Question: I try to use mule to receieve message from RabbitMQ, and call remote REST service. My configuration:
'''
<?xml version="1.0" encoding="UTF-8"?>
<mule xmlns:http="http://www.mulesoft.org/schema/mule/http" xmlns="http://www.mulesoft.org/schema/mule/core"
xmlns:doc="http://www.mulesoft.org/schema/mule/documentation" xmlns:spring="http://www.springframework.org/schema/beans"
version="CE-3.4.0" xmlns:xsi="http://www.w3.org/2001/XMLSchema-instance" xmlns:amqps="http://www.mulesoft.org/schema/mule/amqps"
xmlns:amqp="http://www.mulesoft.org/schema/mule/amqp"
xsi:schemaLocation="http://www.springframework.org/schema/beans http://www.springframework.org/schema/beans/spring-beans-current.xsd
http://www.mulesoft.org/schema/mule/core http://www.mulesoft.org/schema/mule/core/current/mule.xsd
http://www.mulesoft.org/schema/mule/http http://www.mulesoft.org/schema/mule/http/current/mule-http.xsd
http://www.mulesoft.org/schema/mule/amqps http://www.mulesoft.org/schema/mule/amqps/current/mule-amqps.xsd
http://www.mulesoft.org/schema/mule/amqp http://www.mulesoft.org/schema/mule/amqp/current/mule-amqp.xsd.xsd">
<amqp:connector name="amqpLocalhostConnector" virtualHost="localhost" username="test" password="abc123"
activeDeclarationsOnly="true" />
<flow name="amqpChoiceAckNackService" doc:name="amqpChoiceAckNackService">
<amqp:inbound-endpoint queueName="my-queue" connector-ref="amqpLocalhostConnector" />
<http:outbound-endpoint exchange-pattern="request-response" host="localhost" port="8081"
method="POST" path="rmqtest" doc:name="HTTP" />
</flow>
</mule>
'''
And I added the mule-transport-amqp-3.4.0-SNAPSHOT.jar into the classpath, and I checked the schemas, there is definition of connector, but I still got the following error:
'''
Caused by: org.xml.sax.SAXParseException; lineNumber: 14; columnNumber: 37; cvc-complex-type.2.4.a: Invalid content was found starting with element 'amqp:connector'. One of '{"http://www.mulesoft.org/schema/mule/core":annotations, "http://www.mulesoft.org/schema/mule/core":description, "http://www.springframework.org/schema/beans":beans, "http://www.springframework.org/schema/beans":bean, "http://www.springframework.org/schema/context":property-placeholder, "http://www.springframework.org/schema/beans":ref, "http://www.mulesoft.org/schema/mule/core":global-property, "http://www.mulesoft.org/schema/mule/core":configuration, "http://www.mulesoft.org/schema/mule/core":notifications, "http://www.mulesoft.org/schema/mule/core":abstract-extension, "http://www.mulesoft.org/schema/mule/core":abstract-mixed-content-extension, "http://www.mulesoft.org/schema/mule/core":abstract-agent, "http://www.mulesoft.org/schema/mule/core":abstract-security-manager, "http://www.mulesoft.org/schema/mule/core":abstract-transaction-manager, "http://www.mulesoft.org/schema/mule/core":abstract-connector, "http://www.mulesoft.org/schema/mule/core":abstract-global-endpoint, "http://www.mulesoft.org/schema/mule/core":abstract-exception-strategy, "http://www.mulesoft.org/schema/mule/core":abstract-flow-construct, "http://www.mulesoft.org/schema/mule/core":flow, "http://www.mulesoft.org/schema/mule/core":sub-flow, "http://www.mulesoft.org/schema/mule/core":abstract-model, "http://www.mulesoft.org/schema/mule/core":abstract-interceptor-stack, "http://www.mulesoft.org/schema/mule/core":abstract-filter, "http://www.mulesoft.org/schema/mule/core":abstract-transformer, "http://www.mulesoft.org/schema/mule/core":processor-chain, "http://www.mulesoft.org/schema/mule/core":custom-processor, "http://www.mulesoft.org/schema/mule/core":invoke, "http://www.mulesoft.org/schema/mule/core":abstract-global-intercepting-message-processor, "http://www.mulesoft.org/schema/mule/core":custom-queue-store, "http://www.mulesoft.org/schema/mule/core":abstract-processing-strategy}' is expected.
at org.apache.xerces.util.ErrorHandlerWrapper.createSAXParseException(Unknown Source)
at org.apache.xerces.util.ErrorHandlerWrapper.error(Unknown Source)
at org.apache.xerces.impl.XMLErrorReporter.reportError(Unknown Source)
at org.apache.xerces.impl.XMLErrorReporter.reportError(Unknown Source)
at org.apache.xerces.impl.XMLErrorReporter.reportError(Unknown Source)
at org.apache.xerces.impl.xs.XMLSchemaValidator$XSIErrorReporter.reportError(Unknown Source)
at org.apache.xerces.impl.xs.XMLSchemaValidator.reportSchemaError(Unknown Source)
at org.apache.xerces.impl.xs.XMLSchemaValidator.handleStartElement(Unknown Source)
at org.apache.xerces.impl.xs.XMLSchemaValidator.emptyElement(Unknown Source)
at org.apache.xerces.impl.XMLNSDocumentScannerImpl.scanStartElement(Unknown Source)
at org.apache.xerces.impl.XMLDocumentFragmentScannerImpl$FragmentContentDispatcher.dispatch(Unknown Source)
at org.apache.xerces.impl.XMLDocumentFragmentScannerImpl.scanDocument(Unknown Source)
at org.apache.xerces.parsers.XML11Configuration.parse(Unknown Source)
at org.apache.xerces.parsers.XML11Configuration.parse(Unknown Source)
at org.apache.xerces.parsers.XMLParser.parse(Unknown Source)
at org.apache.xerces.parsers.DOMParser.parse(Unknown Source)
at org.apache.xerces.jaxp.DocumentBuilderImpl.parse(Unknown Source)
at org.springframework.beans.factory.xml.DefaultDocumentLoader.loadDocument(DefaultDocumentLoader.java:75)
at org.springframework.beans.factory.xml.XmlBeanDefinitionReader.doLoadBeanDefinitions(XmlBeanDefinitionReader.java:388)
... 23 more
'''
EDIT:
I use mule studio, check the picture below.

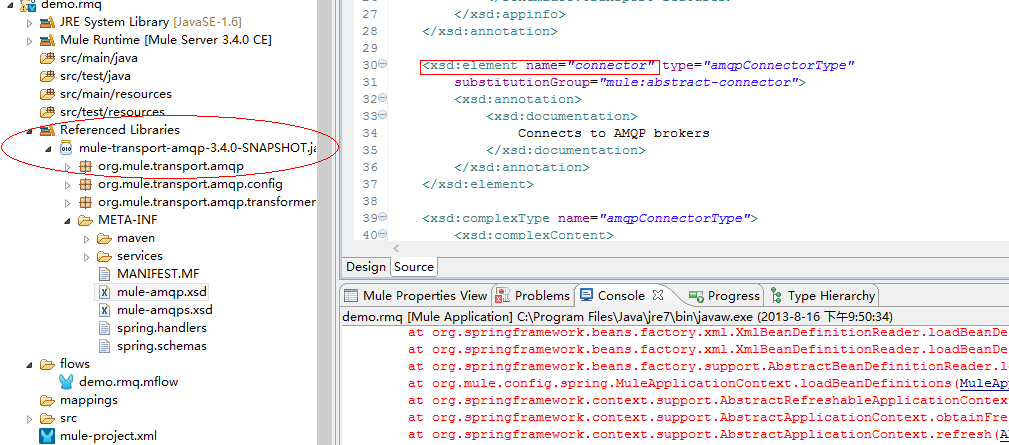
Answer: The AMQP transport is available as a Studio Plugin through the <URL>.
By installing it from there you should be able to address the problem. If you need a newer version (i.e. 3.4.0-SNAPSHOT) you can clone the project for its <URL> and package it with maven.
This way you will generate the update site for the transport yourself